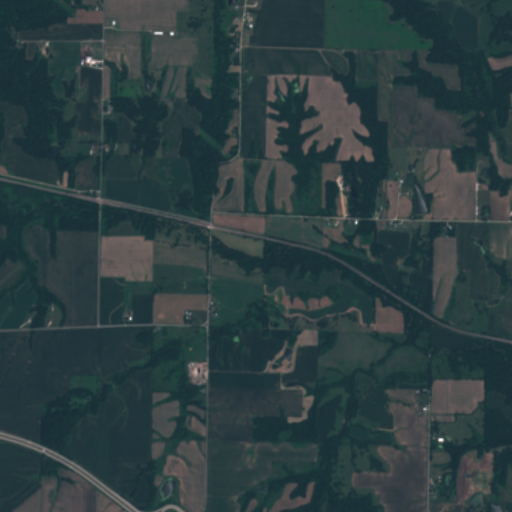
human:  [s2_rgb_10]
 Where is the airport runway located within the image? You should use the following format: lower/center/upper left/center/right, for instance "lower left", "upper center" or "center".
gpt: The airport runway is located in the center left of the image.
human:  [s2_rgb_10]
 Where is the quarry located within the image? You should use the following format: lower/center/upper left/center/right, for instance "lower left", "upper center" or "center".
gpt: The quarry is located in the upper left of the image.
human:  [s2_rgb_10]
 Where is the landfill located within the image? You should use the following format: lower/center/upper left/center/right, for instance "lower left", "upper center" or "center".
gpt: There is no landfill in the image.